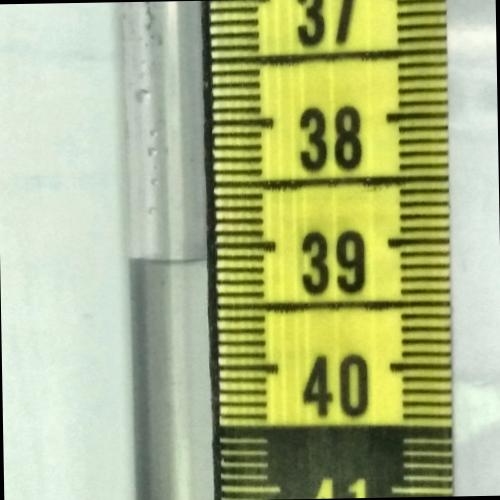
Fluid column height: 39.1 cm